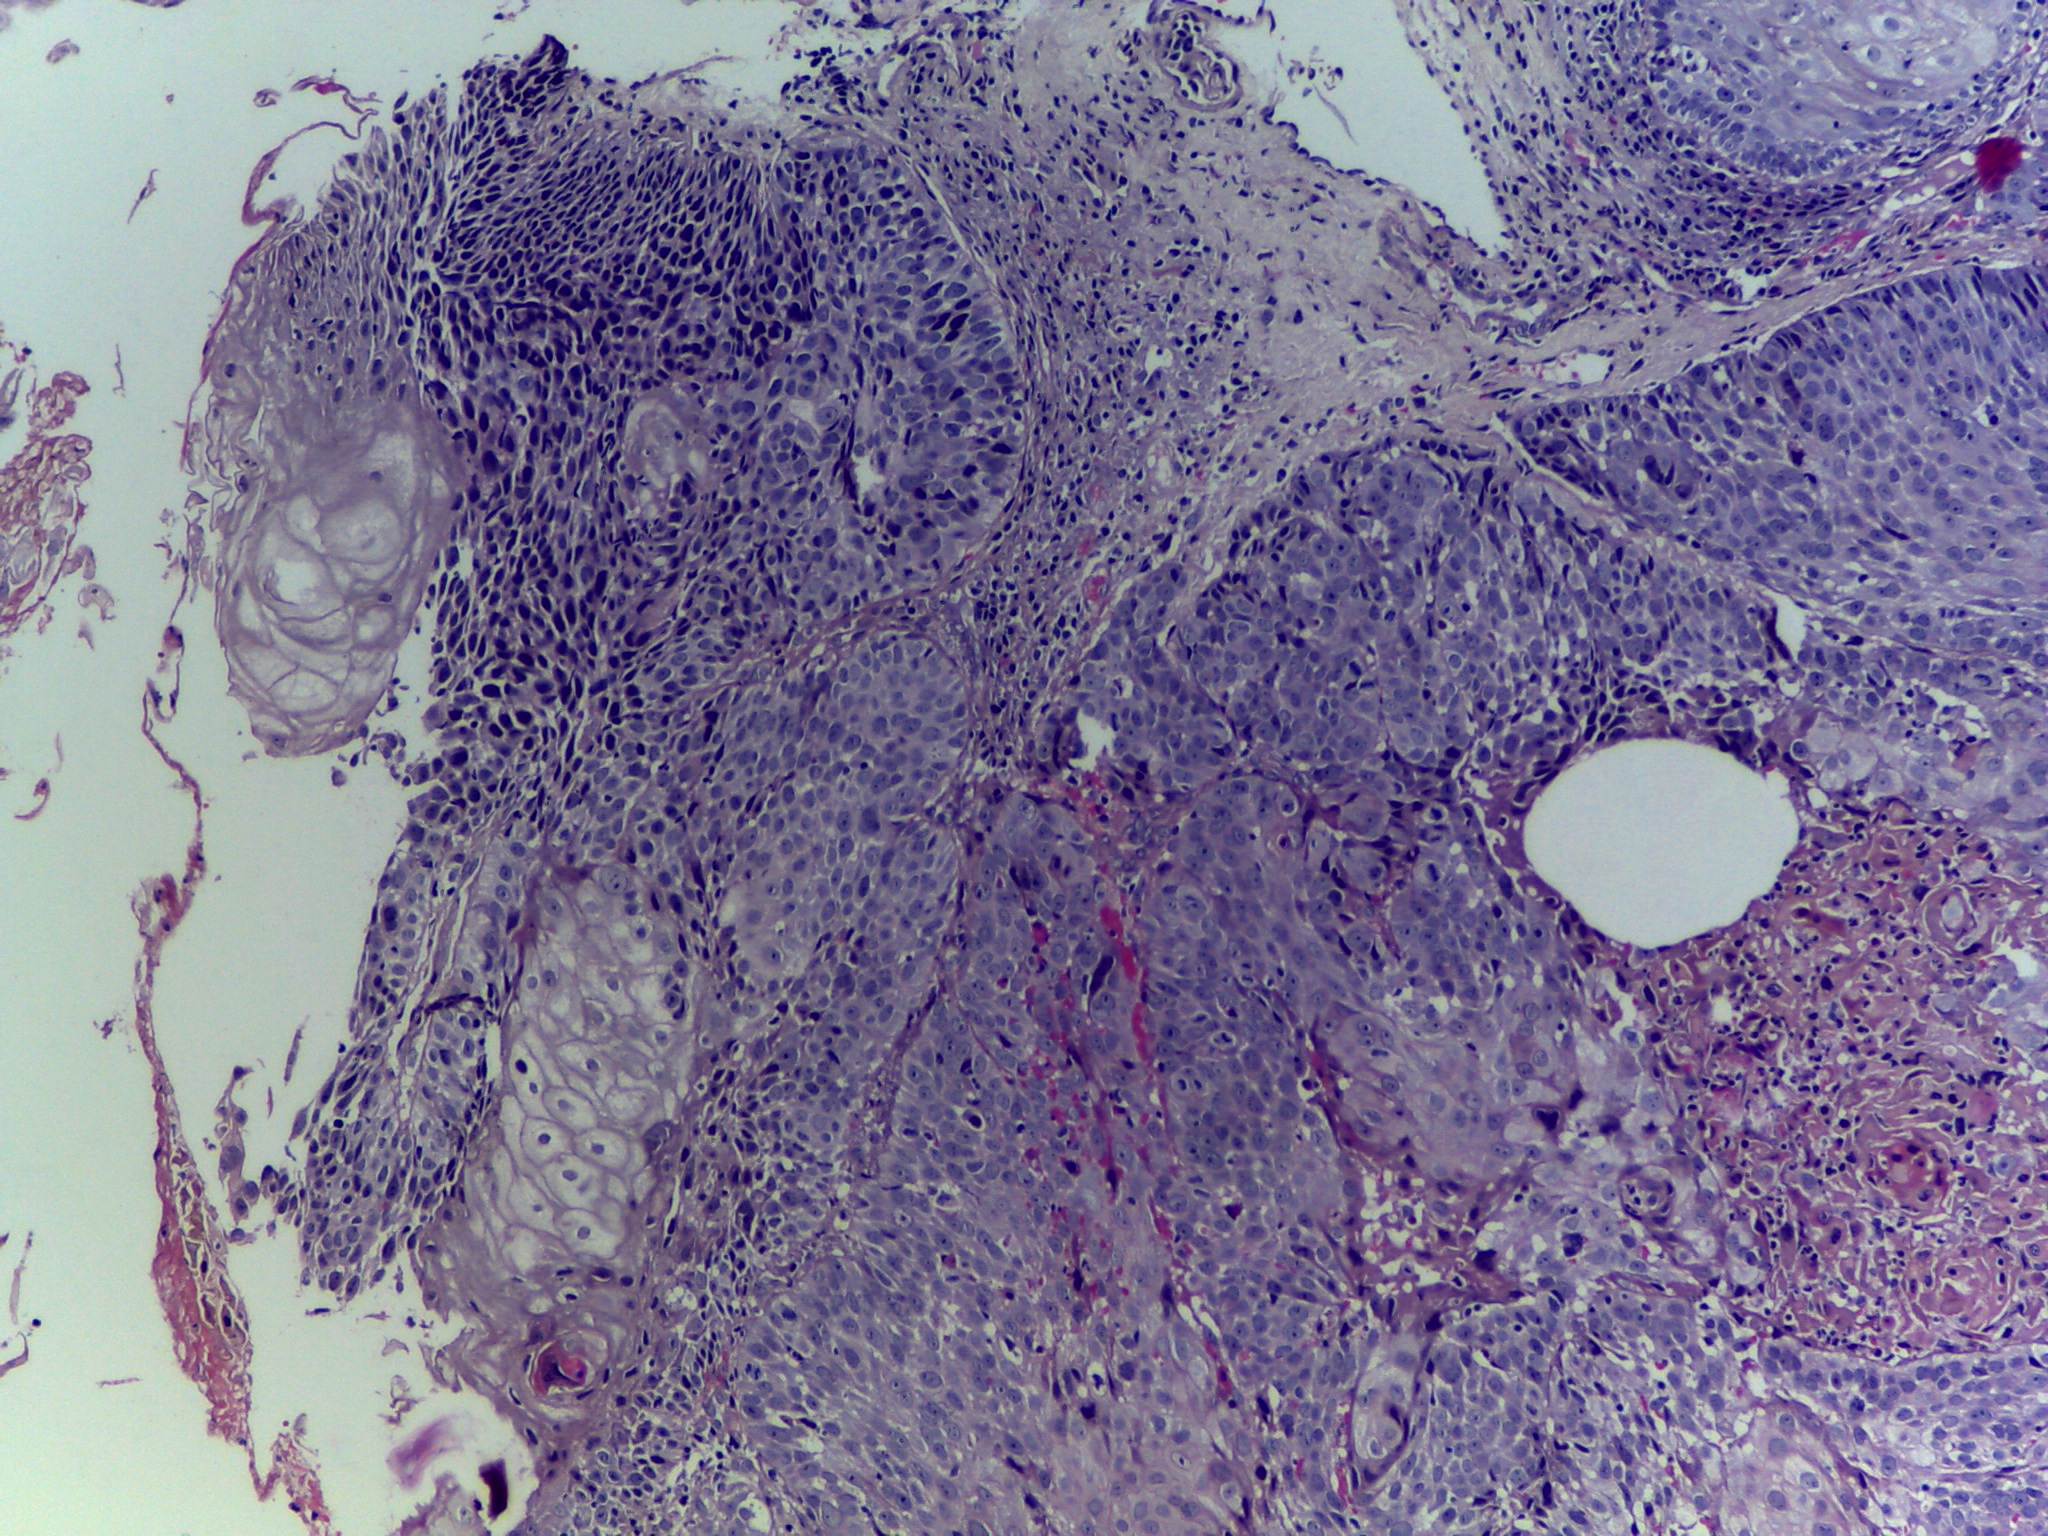
Diagnosis: OSCC